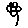
Label: flower